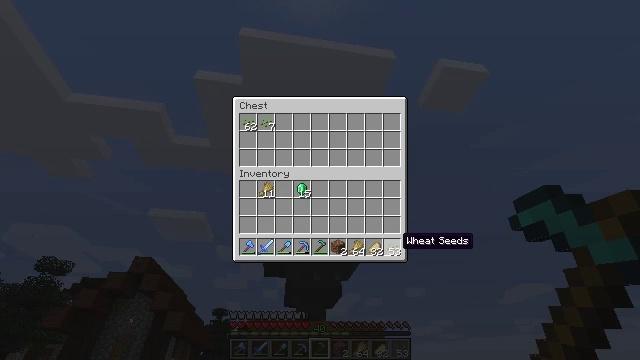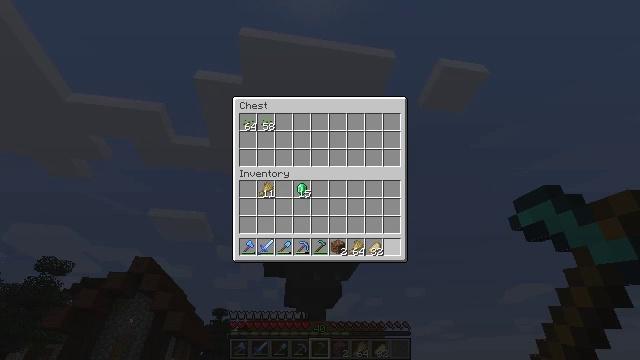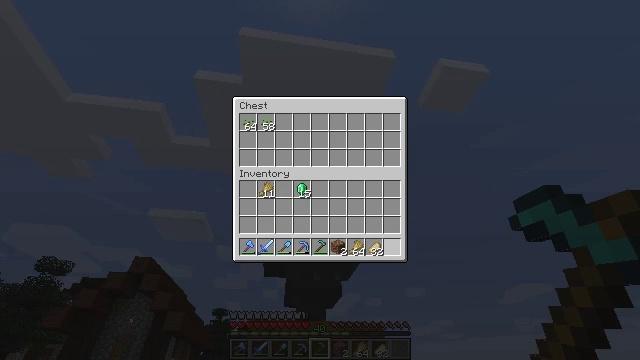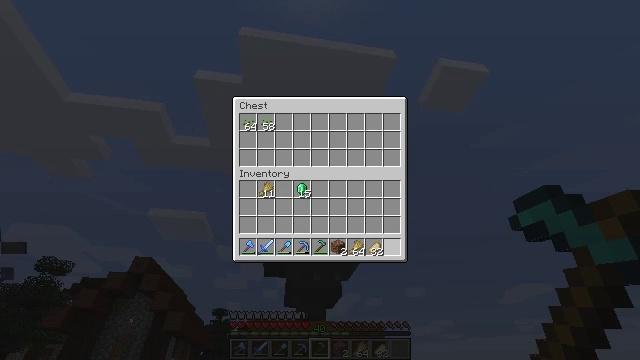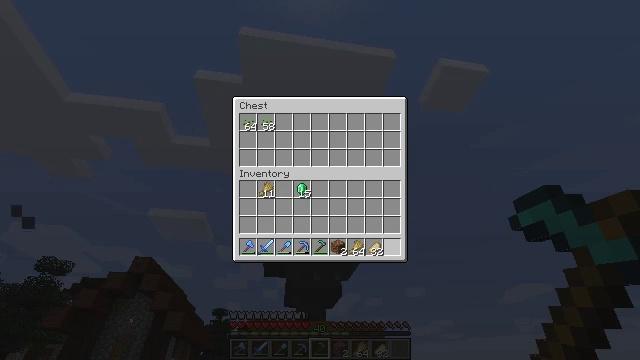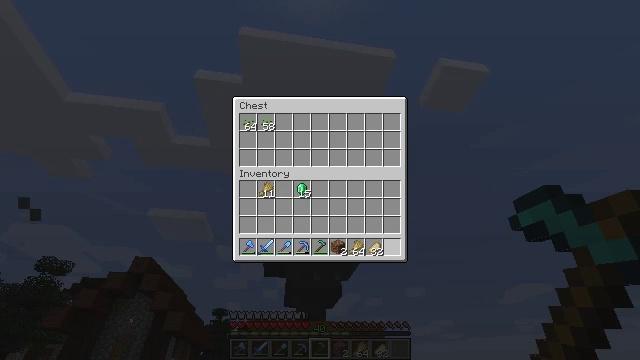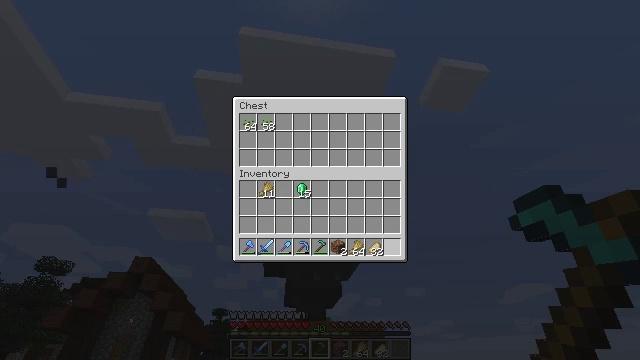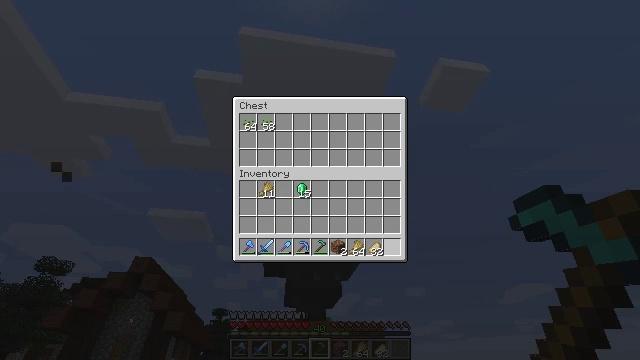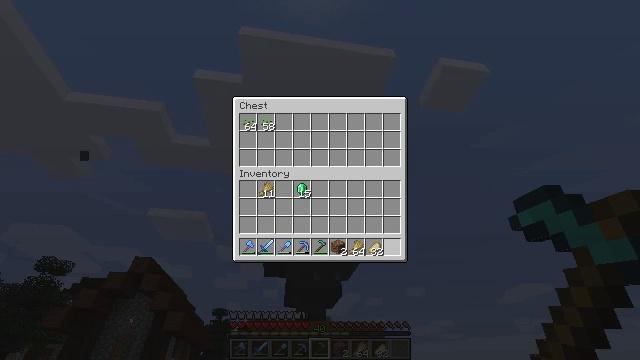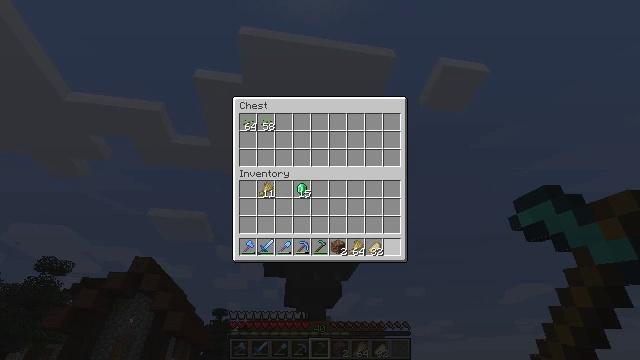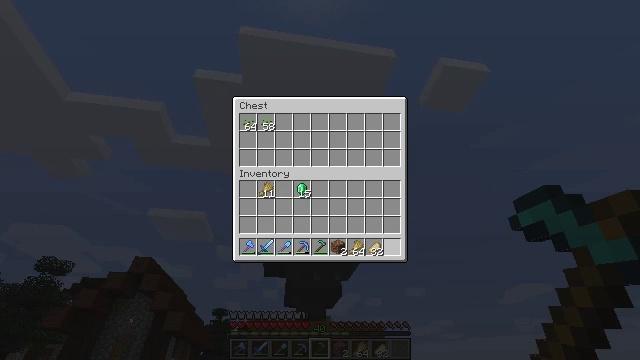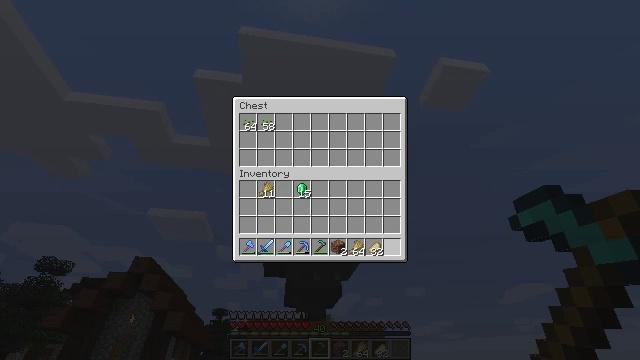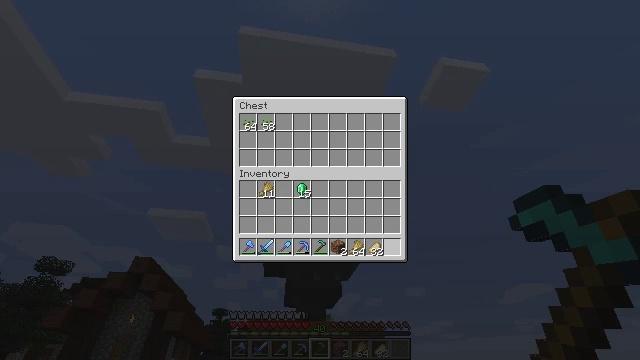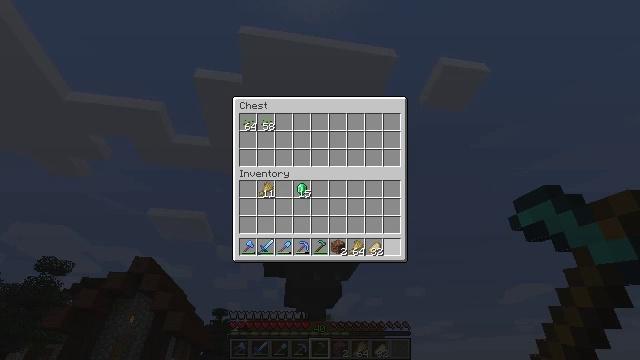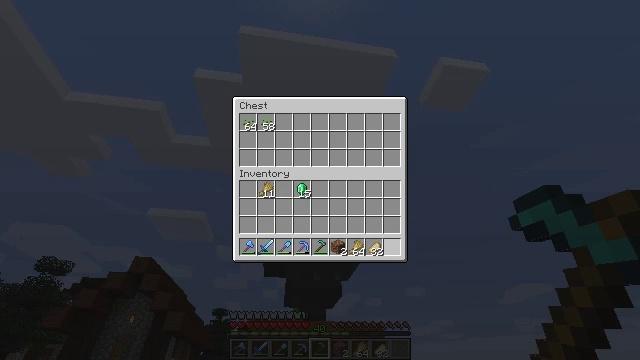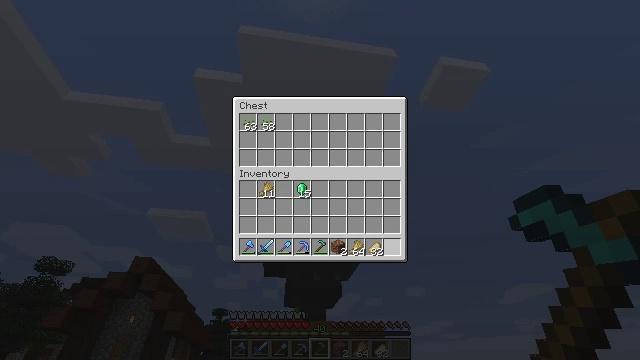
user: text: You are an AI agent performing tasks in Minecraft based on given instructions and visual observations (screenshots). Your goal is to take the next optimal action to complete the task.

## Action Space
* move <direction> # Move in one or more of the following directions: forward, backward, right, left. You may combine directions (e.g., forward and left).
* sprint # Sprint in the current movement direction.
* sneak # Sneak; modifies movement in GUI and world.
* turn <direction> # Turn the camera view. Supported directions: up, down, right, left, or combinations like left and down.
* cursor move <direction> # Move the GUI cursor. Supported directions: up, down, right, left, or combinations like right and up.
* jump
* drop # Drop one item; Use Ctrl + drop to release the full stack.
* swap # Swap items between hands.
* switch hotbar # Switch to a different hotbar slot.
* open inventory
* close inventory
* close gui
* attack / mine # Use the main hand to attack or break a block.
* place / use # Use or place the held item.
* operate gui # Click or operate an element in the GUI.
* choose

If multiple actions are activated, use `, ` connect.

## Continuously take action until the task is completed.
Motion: motion action
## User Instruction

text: Retrieve carrots by attacking the plant.
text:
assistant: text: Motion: sneak, operate gui
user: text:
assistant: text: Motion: sneak, operate gui
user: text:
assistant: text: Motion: sneak
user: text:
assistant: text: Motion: sneak
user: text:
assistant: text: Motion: sneak
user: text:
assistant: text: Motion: sneak
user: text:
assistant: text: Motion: sneak
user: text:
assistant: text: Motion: sneak
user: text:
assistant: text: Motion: sneak
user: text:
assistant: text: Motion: no_op
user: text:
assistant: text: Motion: no_op
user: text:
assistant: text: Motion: no_op
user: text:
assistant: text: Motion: no_op
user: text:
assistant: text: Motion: no_op
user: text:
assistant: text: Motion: no_op
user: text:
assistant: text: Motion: no_op
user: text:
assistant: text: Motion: no_op
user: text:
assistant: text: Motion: no_op
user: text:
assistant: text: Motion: no_op
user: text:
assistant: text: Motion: no_op
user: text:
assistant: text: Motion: no_op
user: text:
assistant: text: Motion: no_op
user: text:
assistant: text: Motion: no_op
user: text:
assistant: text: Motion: no_op
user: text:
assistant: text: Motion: no_op
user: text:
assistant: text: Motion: close gui
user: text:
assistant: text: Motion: no_op
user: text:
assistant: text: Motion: no_op
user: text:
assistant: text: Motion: no_op
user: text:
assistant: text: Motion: no_op